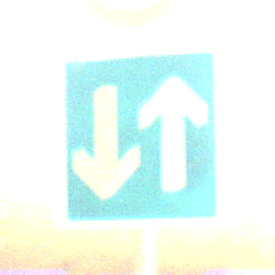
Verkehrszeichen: VorrangVorGegenverkehr
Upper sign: Geschwindigkeit40
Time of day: MorningAfternoon
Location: Outdoor (Nature)
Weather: PartlyCloudy
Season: NotSpecified
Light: Natural